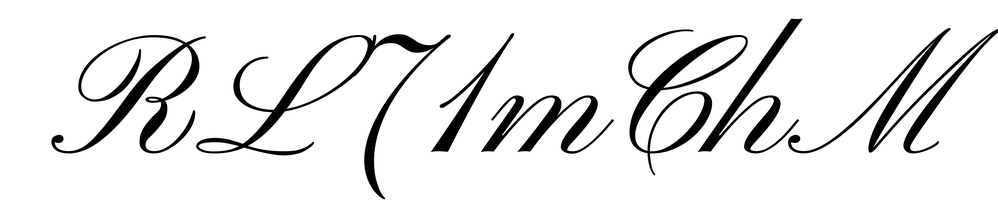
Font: PinyonScript-Regular